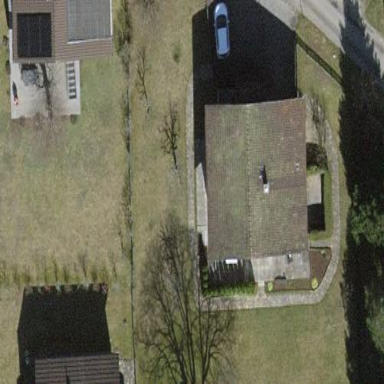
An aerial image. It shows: Residential garden.